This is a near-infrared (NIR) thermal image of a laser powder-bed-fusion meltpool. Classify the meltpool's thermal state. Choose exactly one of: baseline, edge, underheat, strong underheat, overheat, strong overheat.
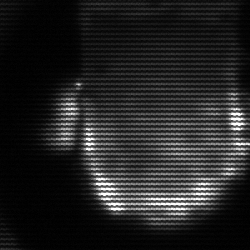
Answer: baseline